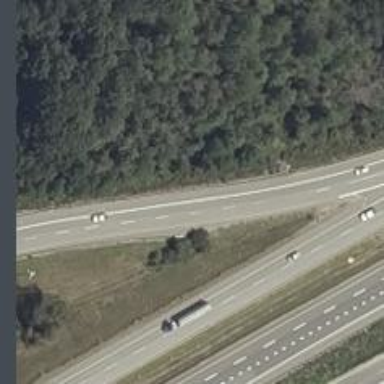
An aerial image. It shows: Asphalt motorway.